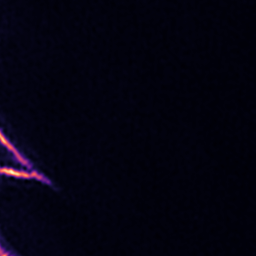
Label: Super-resolution ER image